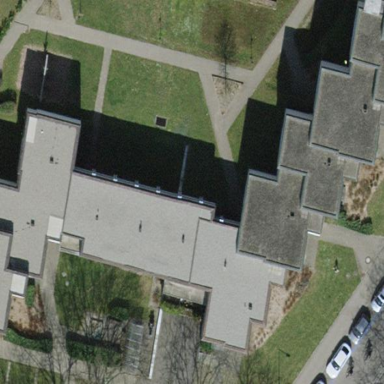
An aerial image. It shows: Modern apartment building with flat roof design.